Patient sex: M
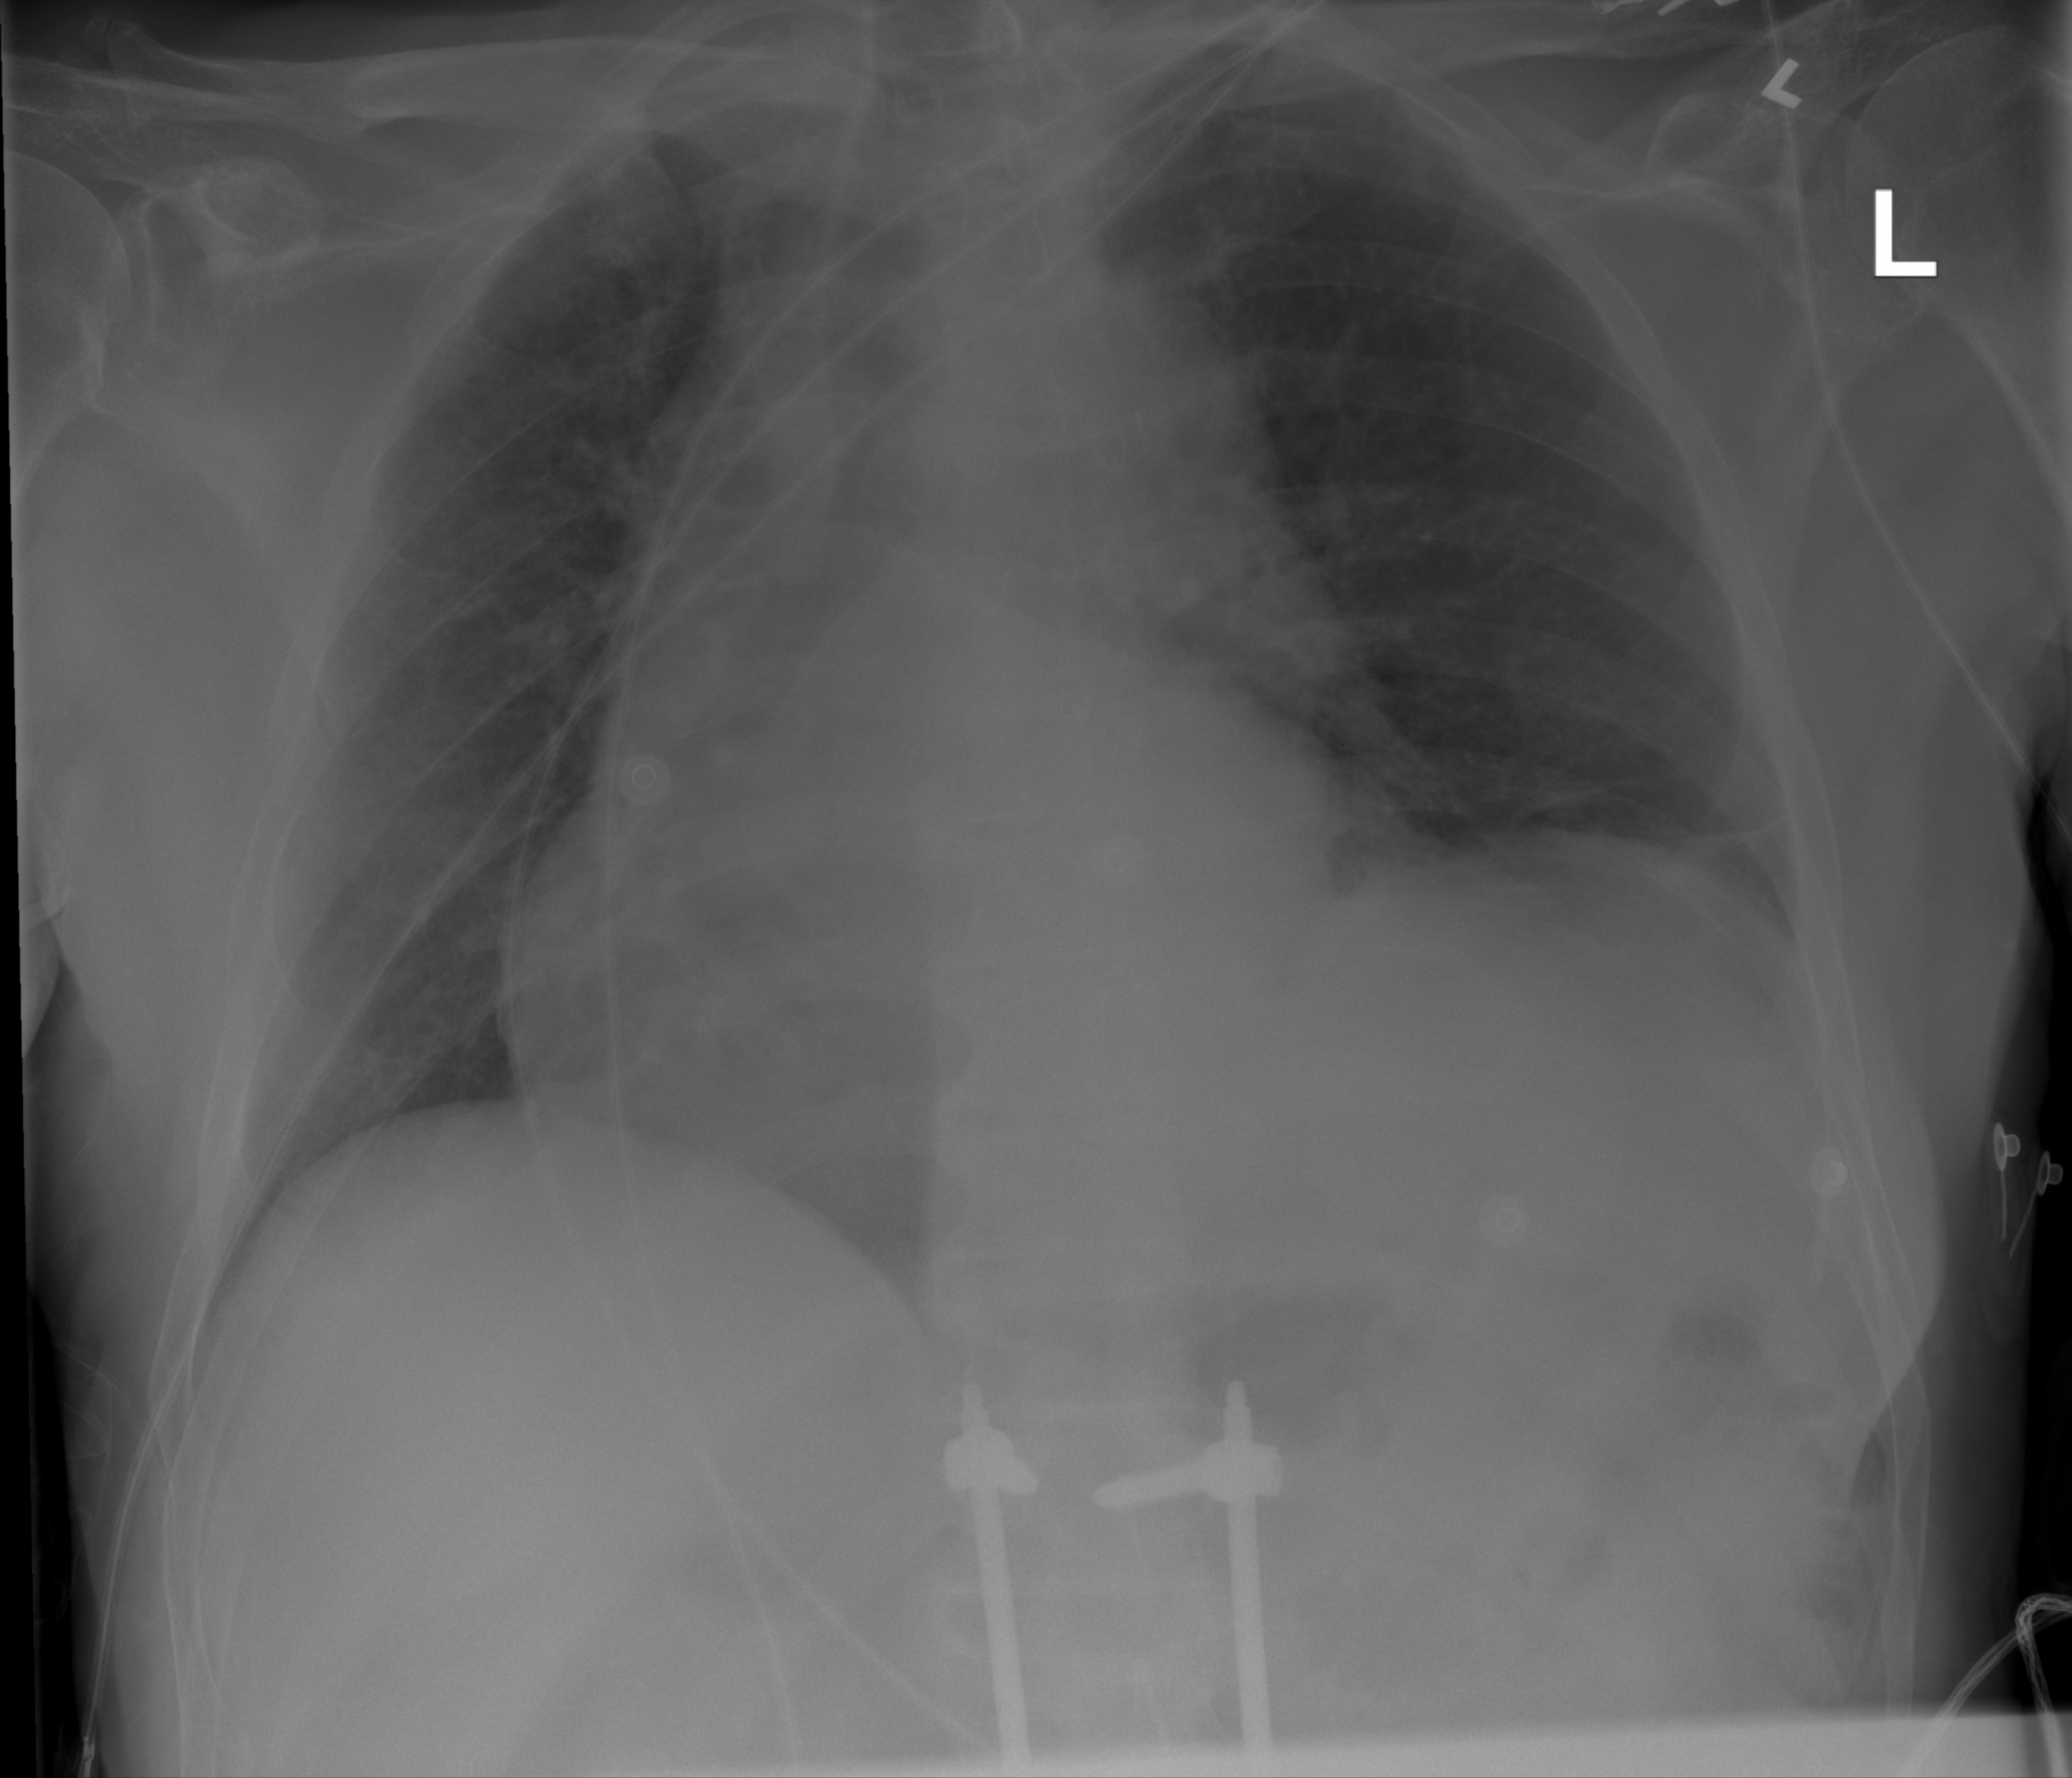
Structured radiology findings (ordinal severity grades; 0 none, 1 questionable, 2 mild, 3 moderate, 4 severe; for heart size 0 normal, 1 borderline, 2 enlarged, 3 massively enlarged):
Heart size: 0
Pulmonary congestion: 2
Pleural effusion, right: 0
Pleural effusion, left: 0
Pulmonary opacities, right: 0
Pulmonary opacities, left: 0
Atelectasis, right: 0
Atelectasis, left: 1